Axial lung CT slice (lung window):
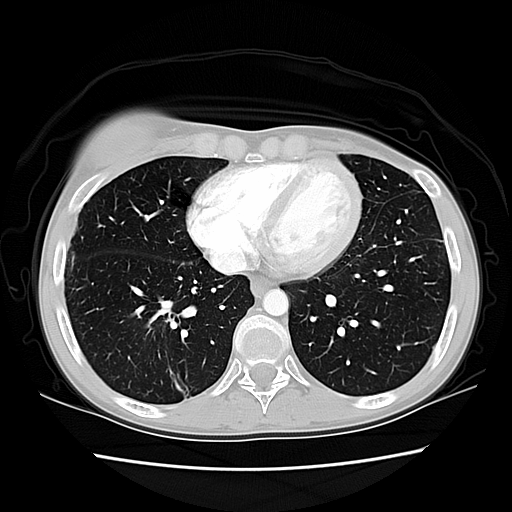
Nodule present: no